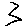
Label: zigzag